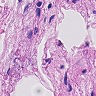
Metastatic tissue present: no